Question: I have dynamic formArrays inside dynamic formArrays: A formArray of courses where each course has a formArray of students.

'''
ngOnInit() {
this.assignForm = this.fb.group({
courses: this.fb.array([])
});
this.setCourses();
}
'''
The forms are built from the data, 'this.courses', which is retrieved from the server.
'''
setCourses() {
const control = <FormArray>this.assignForm.controls.courses;
if (this.courses) {
this.courses.forEach(course => {
control.push(
this.fb.group({
courseAssign: false,
courseDueDate: "dueDate",
students: this.setStudents(course)
})
);
});
}
}
setStudents(course) {
const studentArray = new FormArray([]);
course.students.forEach(student => {
studentArray.push(
this.fb.group({
studentAssign: false,
studentDueDate: "dueDate"
})
);
});
return studentArray;
}
'''
Here is my HTML:
'''
<form [formGroup]="assignForm" (ngSubmit)="onSubmit()">
<div fxLayout="row" fxLayoutAlign="end center" class="assign-btn-container">
<button
mat-raised-button
color="primary"
type="submit">
Assign
</button>
</div>
<div formArrayName="courses">
<mat-expansion-panel
#expPanel
*ngFor="let course of courses; let i = index"
[formGroupName]="i">
<mat-expansion-panel-header>
<div class="panel-header-text">
<div class="course-name">
{{ course.courseTitle }}
</div>
<div class="course-opts">
<!-- Course Assign -->
<div fxFlex>
<mat-checkbox
formControlName="courseAssign"
(click)="$event.stopPropagation()"
(change)="$event ? toggleAssignCourse($event, course, i) : null">
Assign
</mat-checkbox>
</div>
<!-- Course Due Date/Time -->
<div fxFlex>
<input type="text"
placeholder="Due Date & Time"
formControlName="courseDueDate"/>
</div>
</div>
</div>
</mat-expansion-panel-header>
<div formArrayName="students">
<div
*ngFor="let student of course.students; let s = index"
[formGroupName]="s">
<div class="student-name">
{{ student.firstName }} {{ student.lastName }}
</div>
<mat-action-row class="assignment-opts">
<!-- Student Assign -->
<div fxFlex>
<mat-checkbox
formControlName="studentAssign"
(change)="toggleAssignStudent($event, course, student, s)">
Assign
</mat-checkbox>
</div>
<!-- Student Due Date/Time -->
<div fxFlex>
<input type="text"
placeholder="Due Date & Time"
formControlName="studentDueDate"/>
</div>
</mat-action-row>
</div>
</div>
</mat-expansion-panel>
</div>
</form>
'''
In the HTML, a course Assign checkbox triggers 'toggleAssignCourse'.
And in my class, I tried:
'''
toggleAssignCourse(event, course: Course, i) {
this.assignForm.value.courses[i].students.map(student => {
student.studentAssign = true;
});
}
'''
This gives the following error: 'Cannot assign to read only property 'studentAssign''
Beyond this attempt, I have tried several other things--too many to list and probably horrible ideas. :(
When a user clicks on the course Assign checkbox, I'm trying to figure out how to select all the students in that course if none or only some students are selected. If the course Assign checkbox is clicked again, all students are deselected.
Any help with this is gratefully appreciated! Thank you in advance.
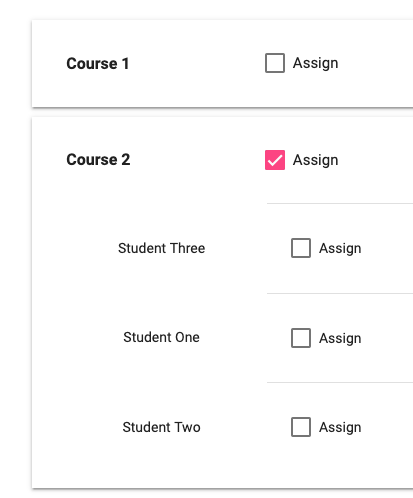
Answer: You need to use <URL> when you want to set a value for a form control.
Now you are also accessing 'value' (as in 'assignForm.value'). That is no longer a formgroup, but just a POJO. So how you actually set your value for the form control is a bit more complicated:
'''
toggleAssignCourse(event, course: Course, i) {
((<FormArray>this.assignForm.get('courses')).at(i).get('students') as FormArray).controls
.map(student => {
student.get('studentAssign').setValue(true);
});
}
'''